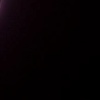
Label: space